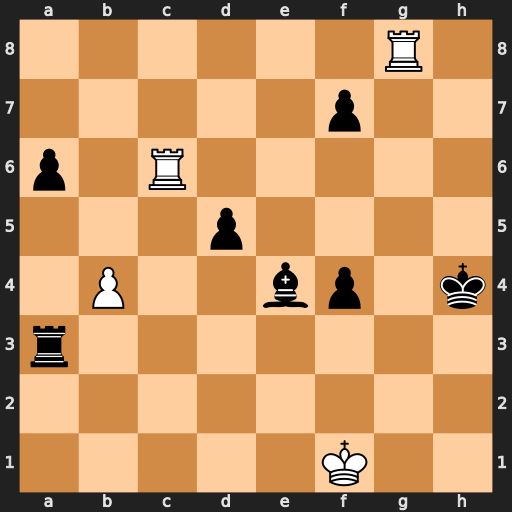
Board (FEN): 6R1/5p2/p1R5/3p4/1P2bp1k/r7/8/5K2
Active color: w
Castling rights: -
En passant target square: -
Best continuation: Rh6#